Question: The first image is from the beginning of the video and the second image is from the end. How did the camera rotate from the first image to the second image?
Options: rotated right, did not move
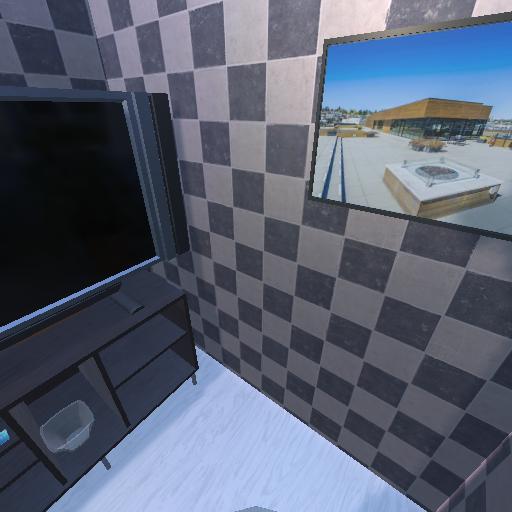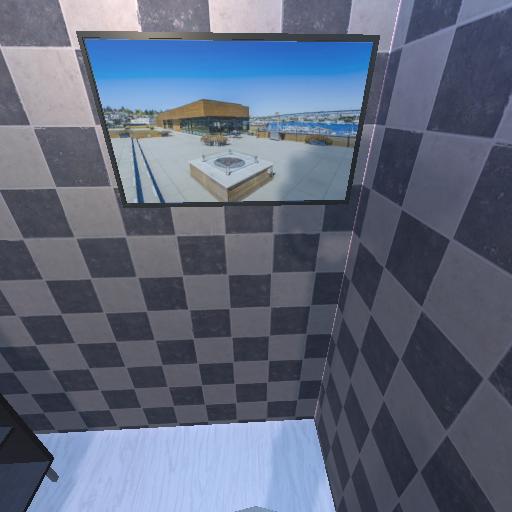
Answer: rotated right